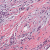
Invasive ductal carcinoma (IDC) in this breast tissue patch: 1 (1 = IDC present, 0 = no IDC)